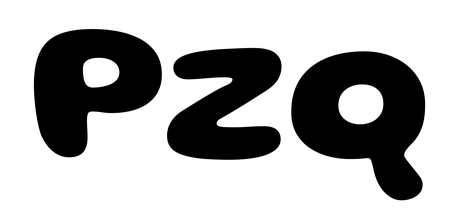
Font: Gluten_Bold